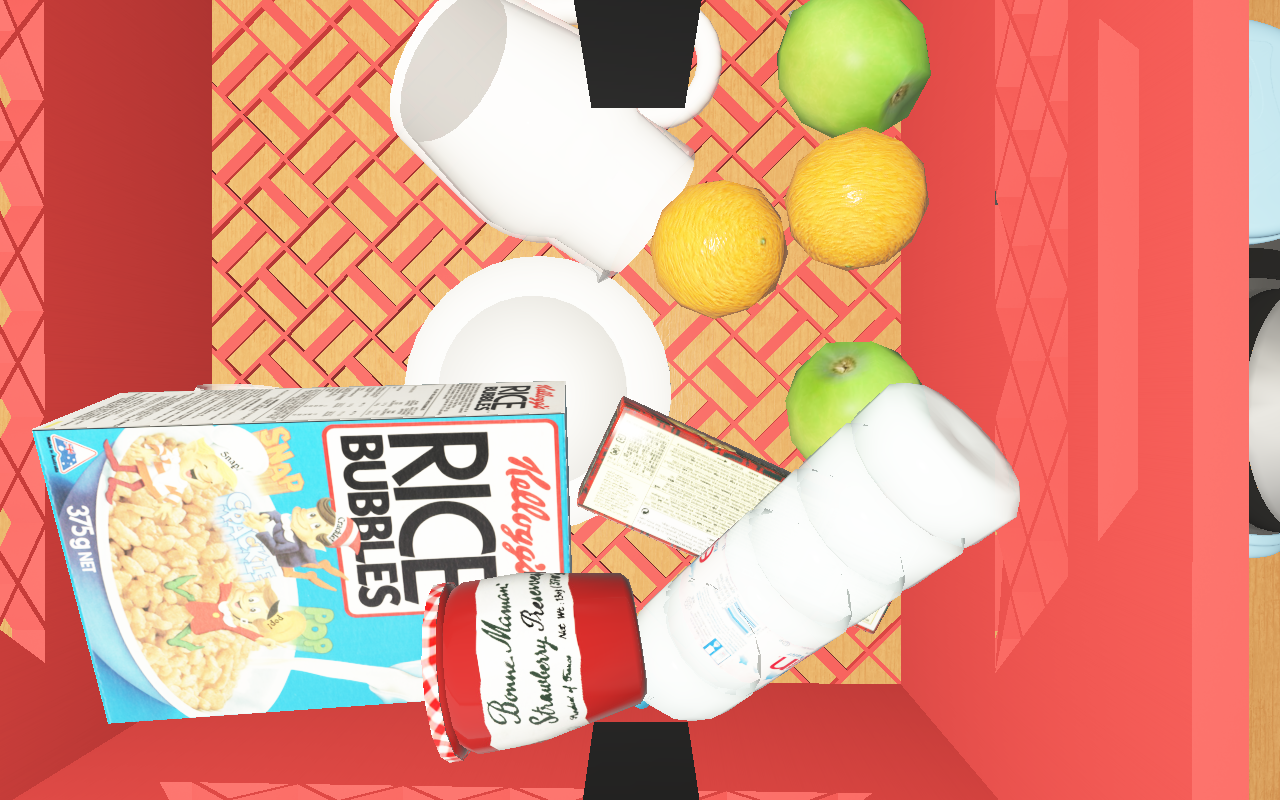
Objects in the scene:
carafe
water bottle
apple
orange
orange
spoon
plate
glass
jam jar
cereal box
cereal box
biscuit box